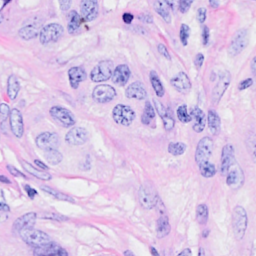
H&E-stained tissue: Breast